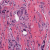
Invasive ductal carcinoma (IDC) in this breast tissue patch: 1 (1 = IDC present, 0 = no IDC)